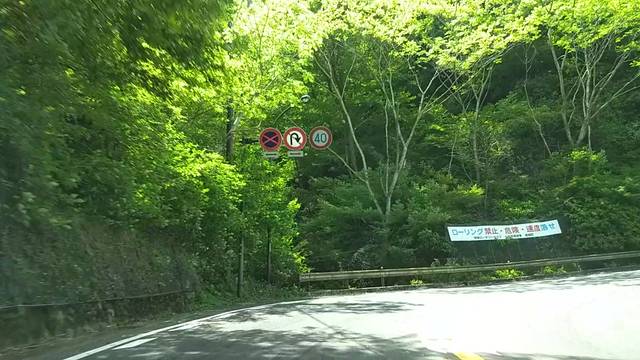
Region: Japan
Coordinates: 35.233, 139.083